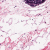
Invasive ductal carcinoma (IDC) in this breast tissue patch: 0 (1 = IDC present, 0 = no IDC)